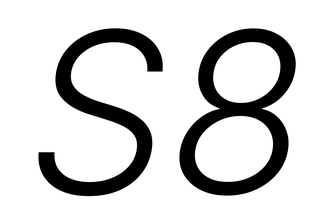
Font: Inter-Italic_Light_Italic